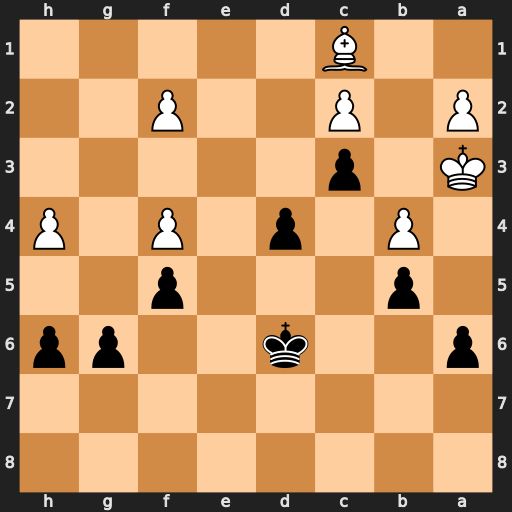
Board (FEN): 8/8/p2k2pp/1p3p2/1P1p1P1P/K1p5/P1P2P2/2B5
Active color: b
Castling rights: -
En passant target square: -
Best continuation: Kd5 Kb3 Ke4 a4 Kf3